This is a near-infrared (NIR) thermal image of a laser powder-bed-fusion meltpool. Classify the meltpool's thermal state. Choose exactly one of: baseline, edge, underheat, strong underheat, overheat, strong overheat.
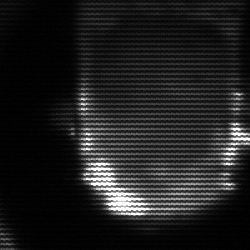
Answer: baseline